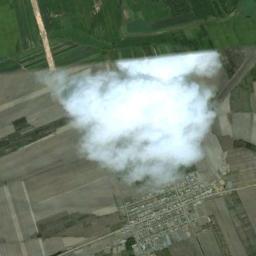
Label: cloud